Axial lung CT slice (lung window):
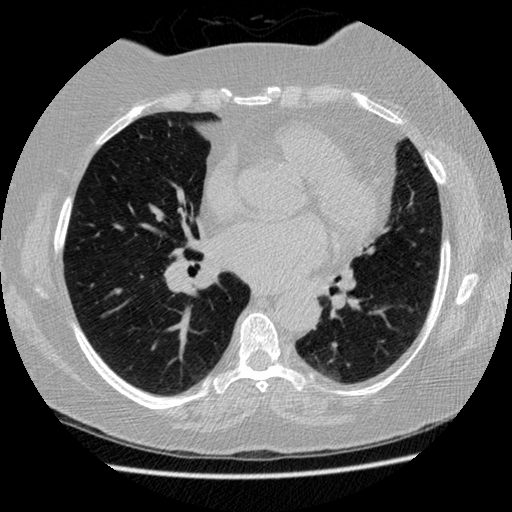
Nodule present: no